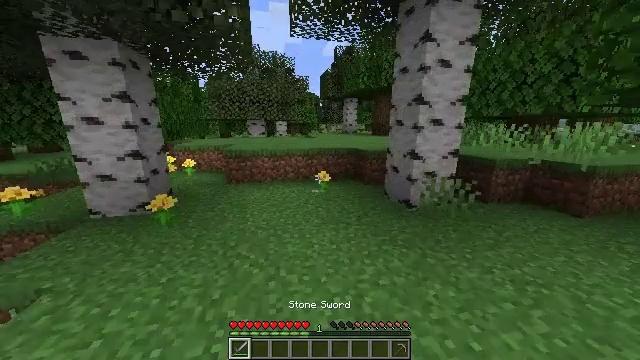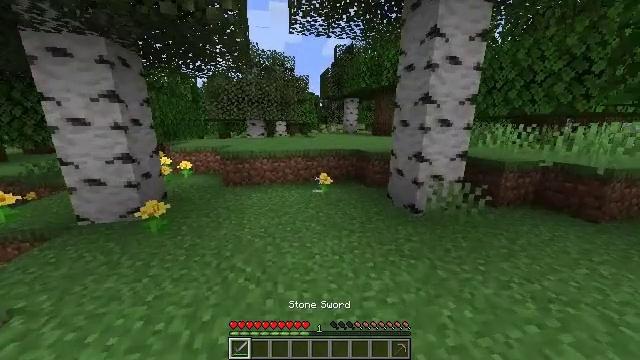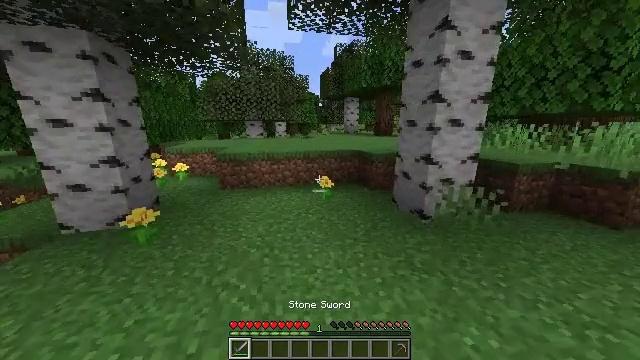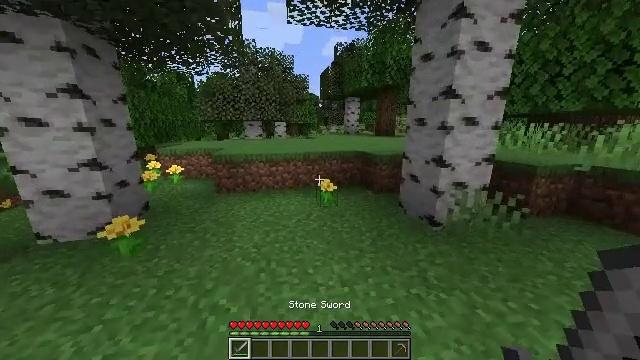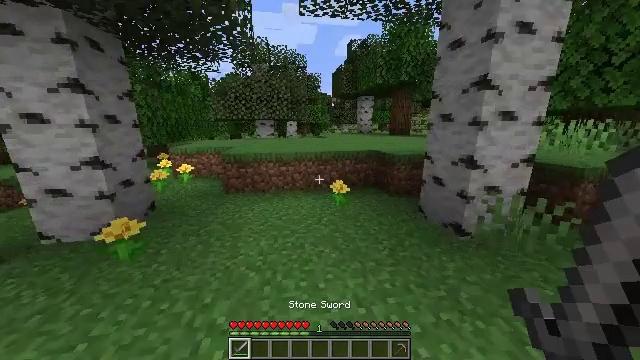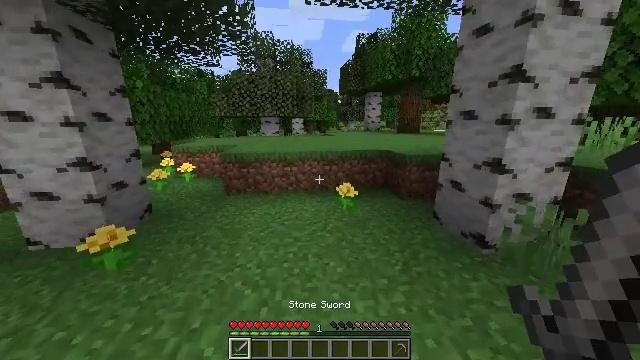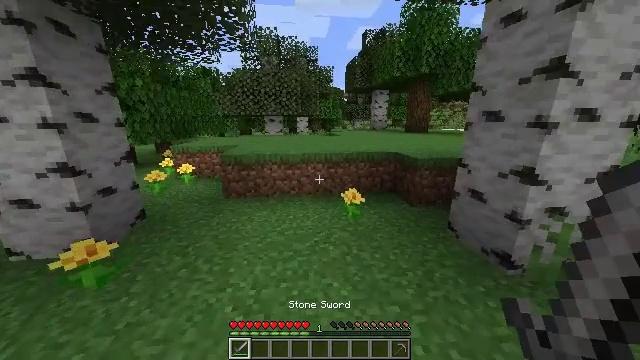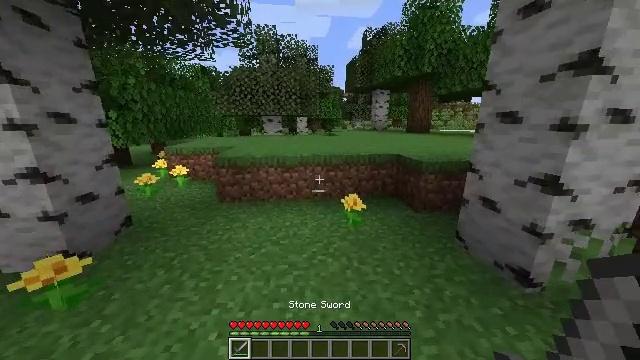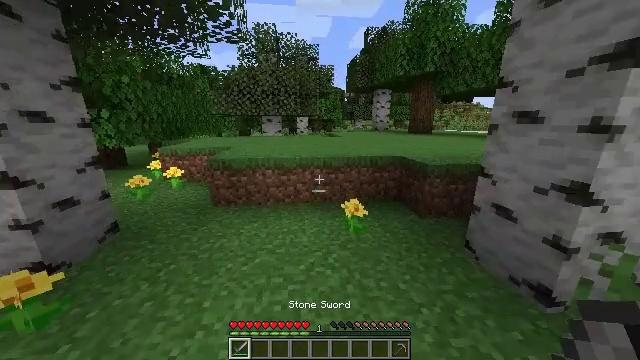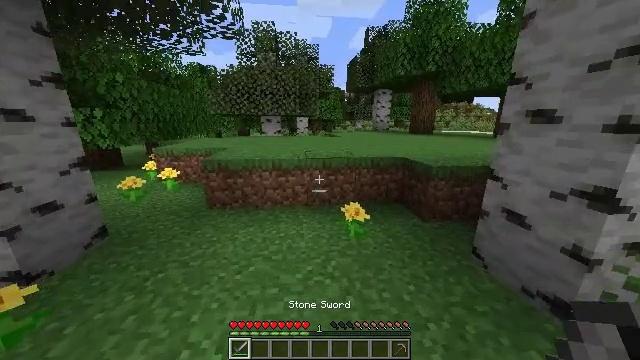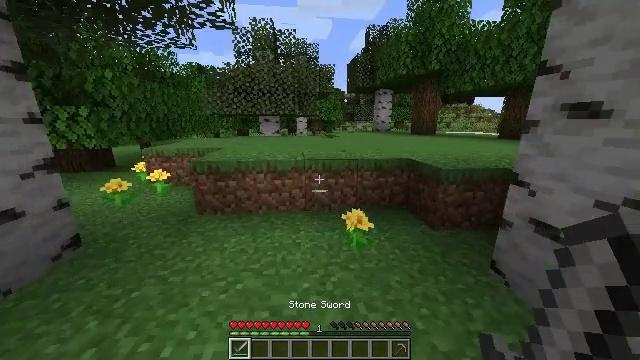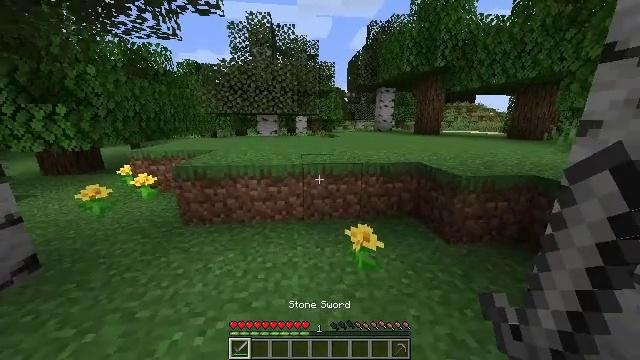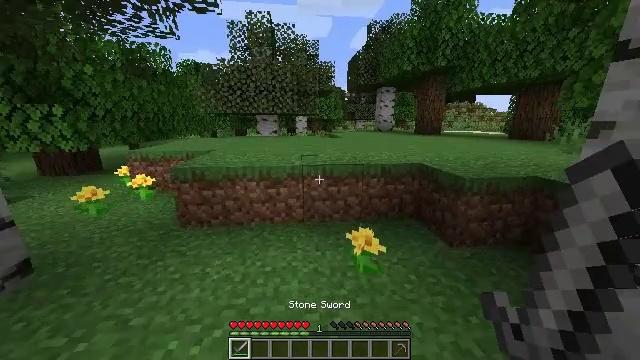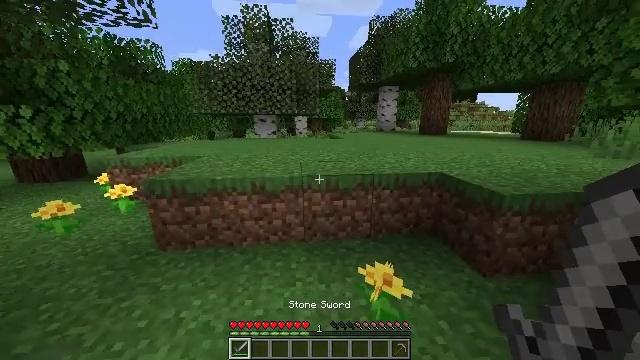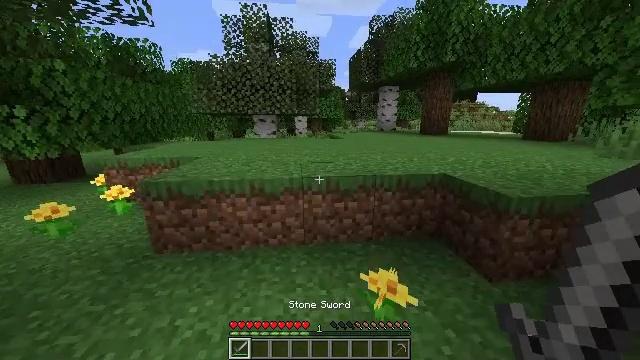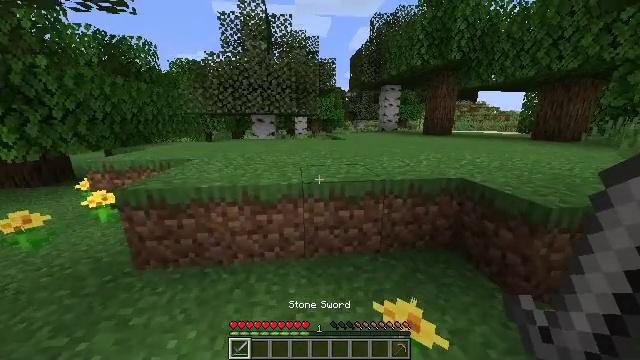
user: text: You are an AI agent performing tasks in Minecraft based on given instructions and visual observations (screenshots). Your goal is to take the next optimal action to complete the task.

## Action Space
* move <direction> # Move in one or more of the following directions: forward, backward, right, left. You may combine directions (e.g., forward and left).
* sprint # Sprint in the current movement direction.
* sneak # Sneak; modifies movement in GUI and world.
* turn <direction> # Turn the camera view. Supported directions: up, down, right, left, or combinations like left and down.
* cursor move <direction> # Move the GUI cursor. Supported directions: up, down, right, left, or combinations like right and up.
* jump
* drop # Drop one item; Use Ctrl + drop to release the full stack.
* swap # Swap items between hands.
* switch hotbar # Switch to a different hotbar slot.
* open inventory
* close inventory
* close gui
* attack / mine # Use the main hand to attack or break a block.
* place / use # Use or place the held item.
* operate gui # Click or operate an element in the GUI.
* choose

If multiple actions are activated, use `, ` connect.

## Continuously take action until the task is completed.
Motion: motion action
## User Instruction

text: Heat cod in the furnace to get cooked cod.
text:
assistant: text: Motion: move forward
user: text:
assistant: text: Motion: move forward
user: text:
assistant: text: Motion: move forward
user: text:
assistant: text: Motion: move forward, turn left
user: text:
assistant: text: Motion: move forward, turn left
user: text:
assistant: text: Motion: move forward, turn left
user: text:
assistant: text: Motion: move forward
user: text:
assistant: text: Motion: move forward
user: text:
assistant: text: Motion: move forward
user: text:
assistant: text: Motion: move forward
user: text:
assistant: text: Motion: move forward
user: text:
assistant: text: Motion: move forward
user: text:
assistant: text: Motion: move forward
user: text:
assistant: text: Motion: move forward
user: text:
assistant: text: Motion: move forward
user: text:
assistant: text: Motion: move forward
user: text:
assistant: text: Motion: move forward, jump
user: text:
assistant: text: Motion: move forward, jump
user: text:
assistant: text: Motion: move forward, jump
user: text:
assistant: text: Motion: move forward, jump
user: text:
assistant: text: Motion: move forward, jump
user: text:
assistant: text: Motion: move forward, jump
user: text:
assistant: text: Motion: move forward
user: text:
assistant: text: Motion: move forward
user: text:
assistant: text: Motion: move forward
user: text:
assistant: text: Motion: move forward
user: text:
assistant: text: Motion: move forward
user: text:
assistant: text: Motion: move forward
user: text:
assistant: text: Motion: move forward
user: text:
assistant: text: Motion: move forward